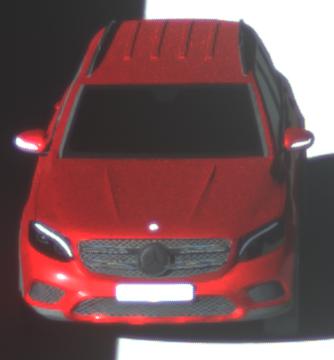
Make: Mercedes-Benz
Model: GLC 250
Detailed model: GLC (253)
Model produced from: 2015/09
Model produced until: 2018/05
Doors: 5
Color: red
Road condition: dry road
Daytime: morning or afternoon
Contrast: high contrast